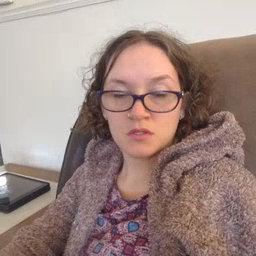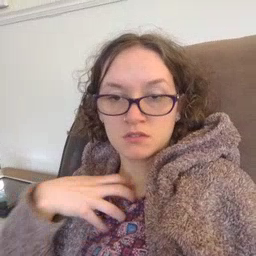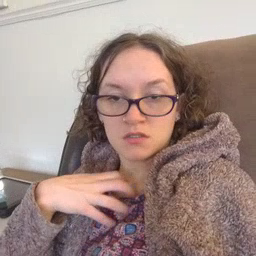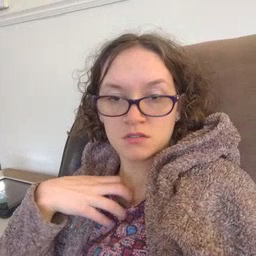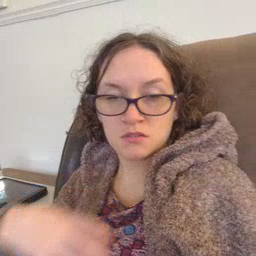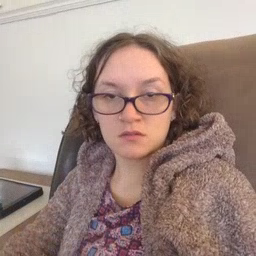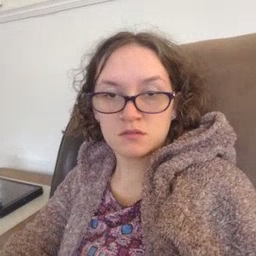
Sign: yucky